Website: slack
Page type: billing-address
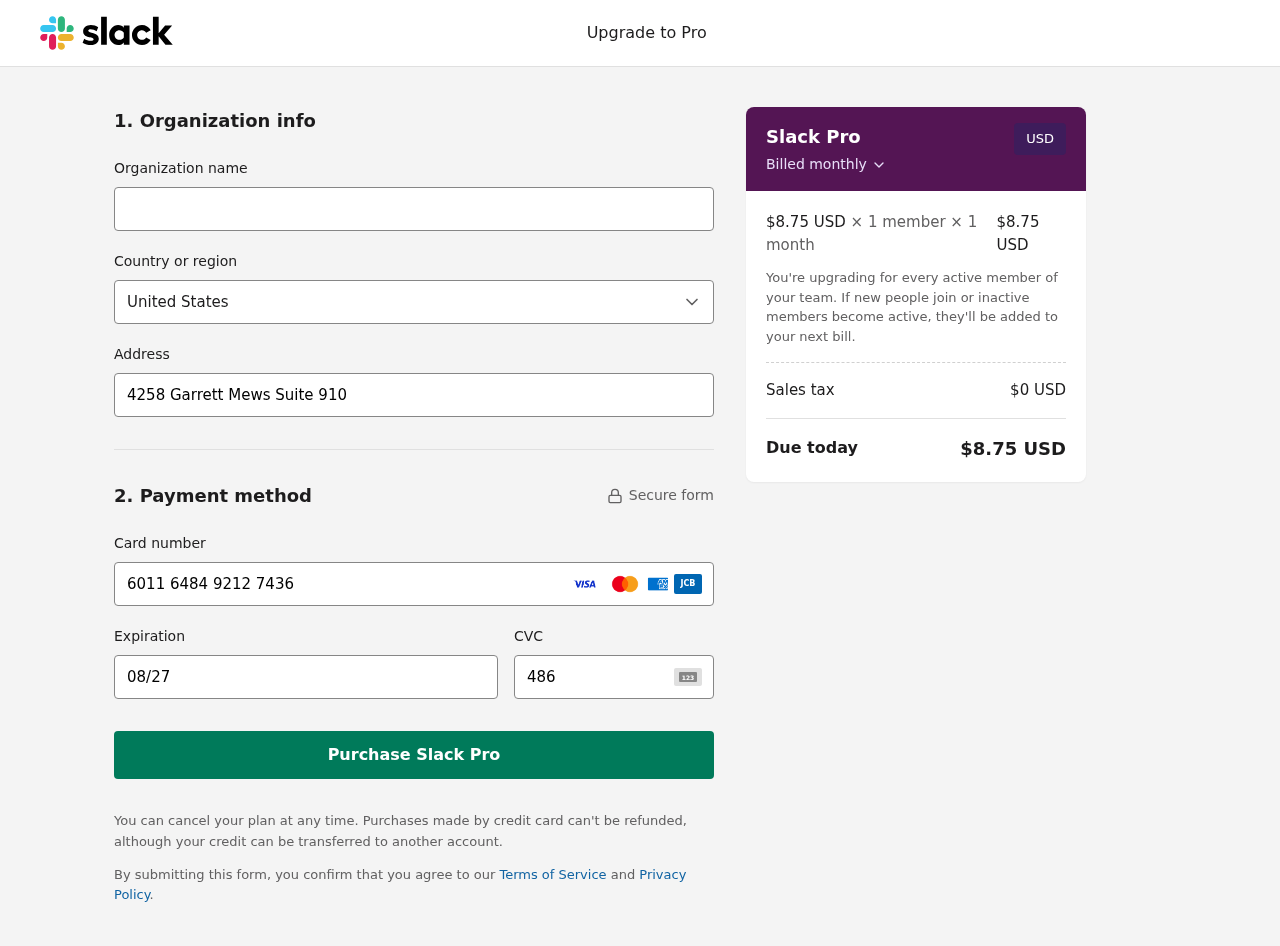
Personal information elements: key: PII_CARD_CVV
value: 486
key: PII_CARD_EXPIRY
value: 08/27
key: PII_CARD_NUMBER
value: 6011 6484 9212 7436
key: PII_COUNTRY
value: United States
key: PII_STREET
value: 4258 Garrett Mews Suite 910
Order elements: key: ORDER_PRICE_PER_MEMBER
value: $8.75 USD
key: ORDER_MEMBER_COUNT
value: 1
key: ORDER_MONTH_COUNT
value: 1
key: ORDER_SUBTOTAL
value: $8.75 USD
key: ORDER_TAX
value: $0
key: ORDER_TOTAL
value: $8.75 USD